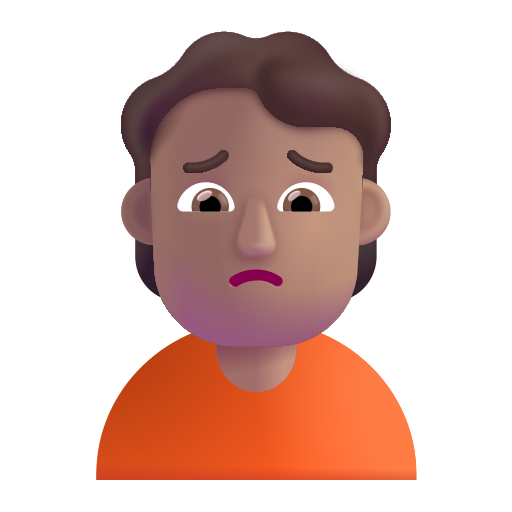
person frowning color